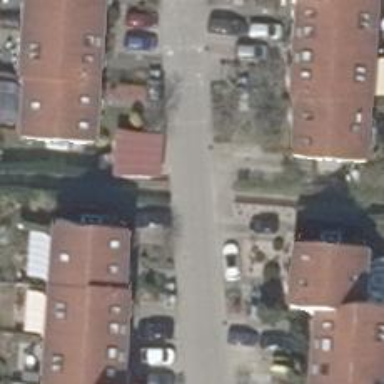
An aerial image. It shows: Compacted footway.